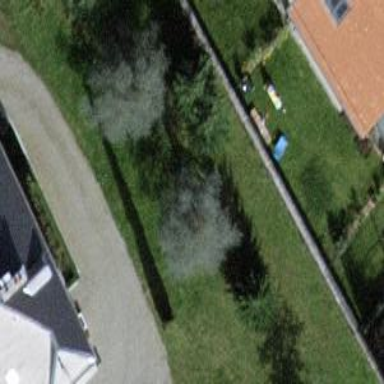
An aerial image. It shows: Evergreen needle-leaved tree.